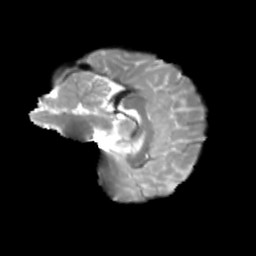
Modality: T2w
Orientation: sagittal
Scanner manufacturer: siemens
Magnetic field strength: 3 T
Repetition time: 4 s
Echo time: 0.0594 s